Current action and preconditions to check: trajectory_clear

Your task: For each precondition in the list above, predict whether it will hold at this action.

Consider the current scene as observed from the mobile robot's camera, and analyze the predicted future states of all dynamic agents (e.g., people, animals, vehicles, or any moving entities) within the NEXT SECOND.

IMPORTANT: Only answer "very likely" if you are absolutely certain—based on strong, clear evidence—that a dynamic agent will violate the precondition in the predicted future state. Do NOT answer "very likely" for unlikely, ambiguous, or low-probability risks.

Ask yourself for each precondition: Is there a high probability, with clear and convincing evidence, that the predicted future states of any dynamic agent will interfere with the predicted future state of the currently executing action within the NEXT SECOND, causing that precondition to fail?

Assess the risk level based on these predictions. Use "likely" or "very likely" if motions create a clear risk of interference.

Use "neutral" or "improbable" if agents are nearby but their predicted paths are clearly diverging or non-conflicting.

Failure Risk Categories: "very improbable", "improbable", "neutral", "likely", "very likely"

Answer Format: Output ONLY the probability_of_failure value from these categories: "very improbable", "improbable", "neutral", "likely", "very likely"

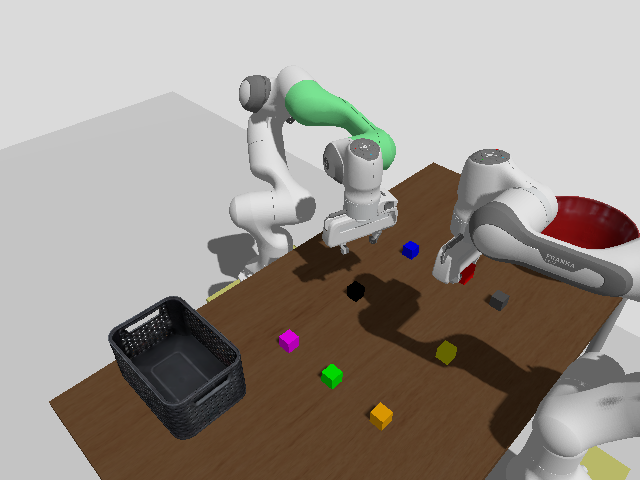

Answer: improbable